【题型】解答题　【知识点】解析几何　【难度】easy
已知椭圆 $C$: $\frac{x^2}{3}+y^2=1$ 的左右焦点分别为 $F_1, F_2$, 若 $A$ 和 $B$ 为椭圆 $C$ 上在 $x$ 轴同侧的两点, 且 $\overrightarrow{AF_2}=\lambda\overrightarrow{BF_1}$, 求四边形 $ABF_1F_2$ 面积的最大值.

\vspace{1em}
【解答】
\textbf{【解】} 由 $\overrightarrow{AF_2}=\lambda\overrightarrow{BF_1}$, 得 $AF_2 \parallel BF_1$, 如图, 延长 $BF_1$, $AF_2$, 交椭圆于 $C$, $D$ 两点,
根据椭圆的对称性可知, 四边形 $ABCD$ 为平行四边形, 且四边形 $ABF_1F_2$ 的面积为四边形 $ABCD$ 的面积的一半.

由题知, $BF_1$ 的斜率不为零,

故设 $BF_1$ 的方程为 $x = my - \sqrt{2}$,

联立
\(
\begin{cases}
\frac{x^2}{3}+y^2=1, \\
x = my - \sqrt{2},
\end{cases}
\)
得 $(m^2+3)y^2 - 2\sqrt{2}my - 1 = 0$,

设 $B(x_1, y_1)$, $C(x_2, y_2)$,

$\because \lambda > 0$, $\therefore y_1 + y_2 = \frac{2\sqrt{2}m}{m^2+3}$, $y_1y_2 = \frac{-1}{m^2+3}$,

故 $|BC| = \sqrt{1+m^2} \cdot |y_1 - y_2| = \frac{2\sqrt{3}\,(m^2+1)}{m^2+3}$, $O$ 到 $BF_1$ 的距离 $d = \frac{\sqrt{2}}{\sqrt{1+m^2}}$.

\(
\begin{aligned}
S_{\text{四边形}ABF_1F_2} &= \frac{1}{2}S_{\text{四边形}ABCD} = \frac{1}{2} \times 4S_{\triangle OBC} \\
&= 2 \times \frac{1}{2} \times |BC| \cdot d = |BC| \cdot d \\
&= \frac{2\sqrt{3}\,(m^2+1)}{m^2+3} \cdot \frac{\sqrt{2}}{\sqrt{m^2+1}} \\
&= 2\sqrt{6} \cdot \frac{\sqrt{m^2+1}}{m^2+3} = 2\sqrt{6} \cdot \frac{\sqrt{m^2+1}}{m^2+1+2} \\
&= 2\sqrt{6} \cdot \frac{1}{\sqrt{m^2+1} + \frac{2}{\sqrt{m^2+1}}} \leq 2\sqrt{6} \times \frac{1}{2\sqrt{2}} = \sqrt{3},
\end{aligned}
\)

当且仅当 $\sqrt{m^2+1} = \frac{2}{\sqrt{m^2+1}}$, 即 $m = \pm 1$ 时取等号,

$\therefore$ 当 $m = \pm 1$ 时, 四边形 $ABF_1F_2$ 的面积最大, 最大值为 $\sqrt{3}$.

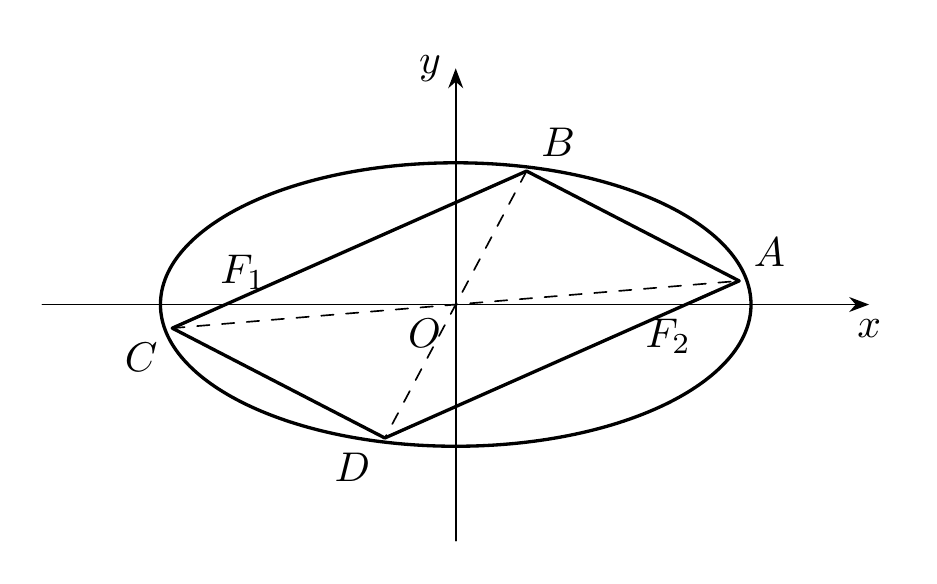